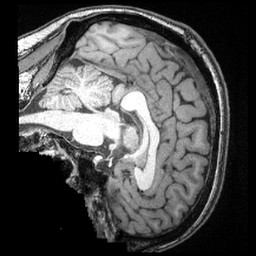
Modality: T1w
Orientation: sagittal
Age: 27
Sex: male
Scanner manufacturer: siemens
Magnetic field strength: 3 T
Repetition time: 2.4 s
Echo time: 0.00374 s